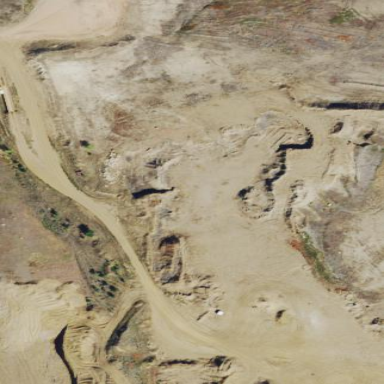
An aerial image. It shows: Quarry area.